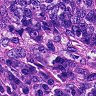
Metastatic tissue present: yes